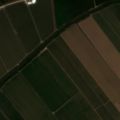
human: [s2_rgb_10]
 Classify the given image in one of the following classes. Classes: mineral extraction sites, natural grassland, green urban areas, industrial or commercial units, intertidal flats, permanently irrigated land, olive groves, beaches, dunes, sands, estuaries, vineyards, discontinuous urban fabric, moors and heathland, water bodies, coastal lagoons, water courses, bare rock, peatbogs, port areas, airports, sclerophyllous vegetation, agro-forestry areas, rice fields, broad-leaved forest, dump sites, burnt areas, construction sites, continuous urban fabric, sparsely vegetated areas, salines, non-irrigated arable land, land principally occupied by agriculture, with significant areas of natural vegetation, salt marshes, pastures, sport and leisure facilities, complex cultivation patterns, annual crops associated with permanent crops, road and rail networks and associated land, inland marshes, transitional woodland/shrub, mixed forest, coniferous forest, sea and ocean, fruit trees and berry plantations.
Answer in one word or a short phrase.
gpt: permanently irrigated land, rice fields, agro-forestry areas